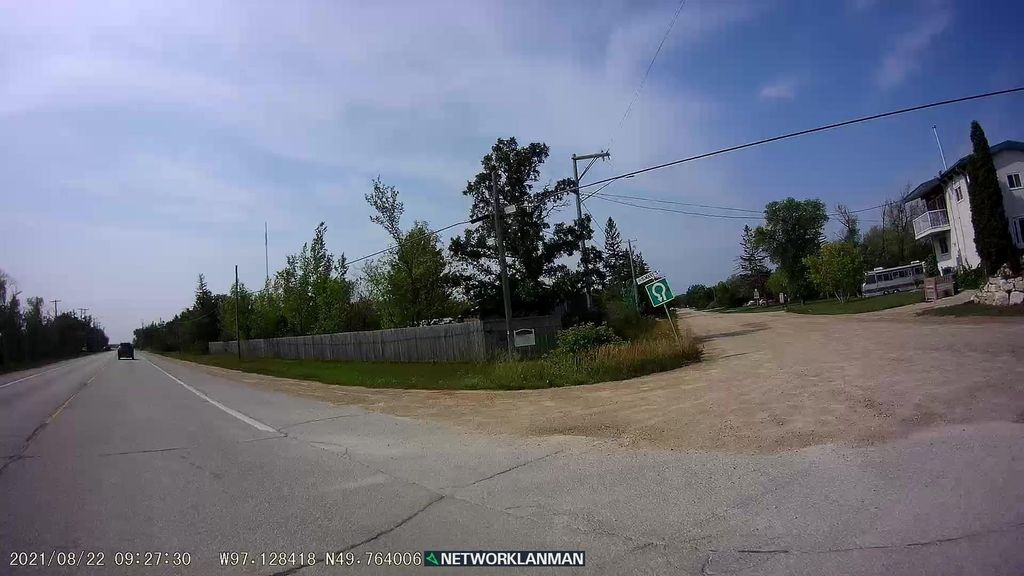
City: winnipeg